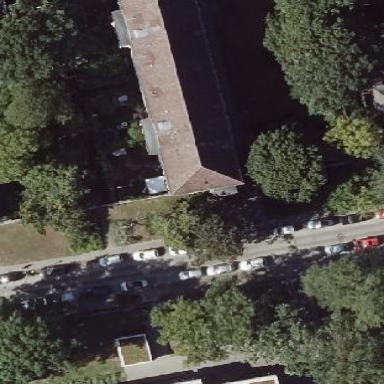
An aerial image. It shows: White apartment building with hipped roof. The roof is red in color.